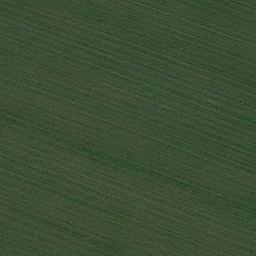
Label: meadow